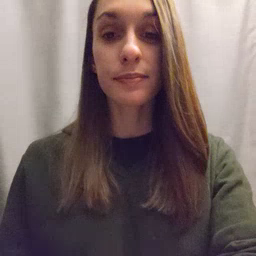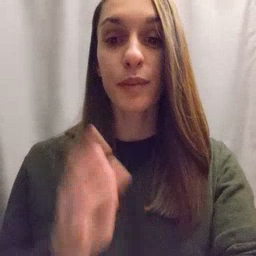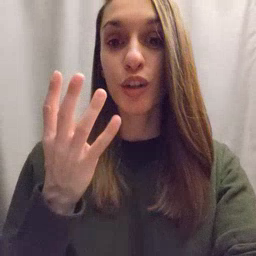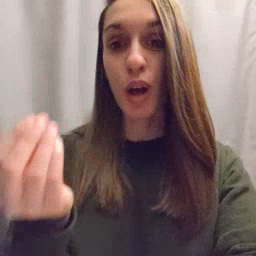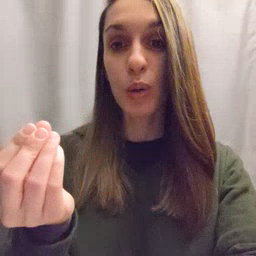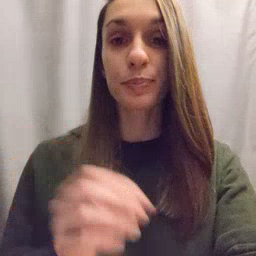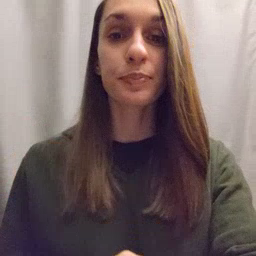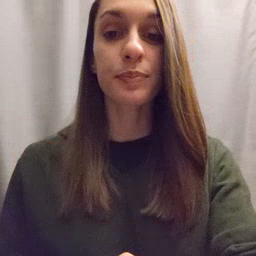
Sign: go